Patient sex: M
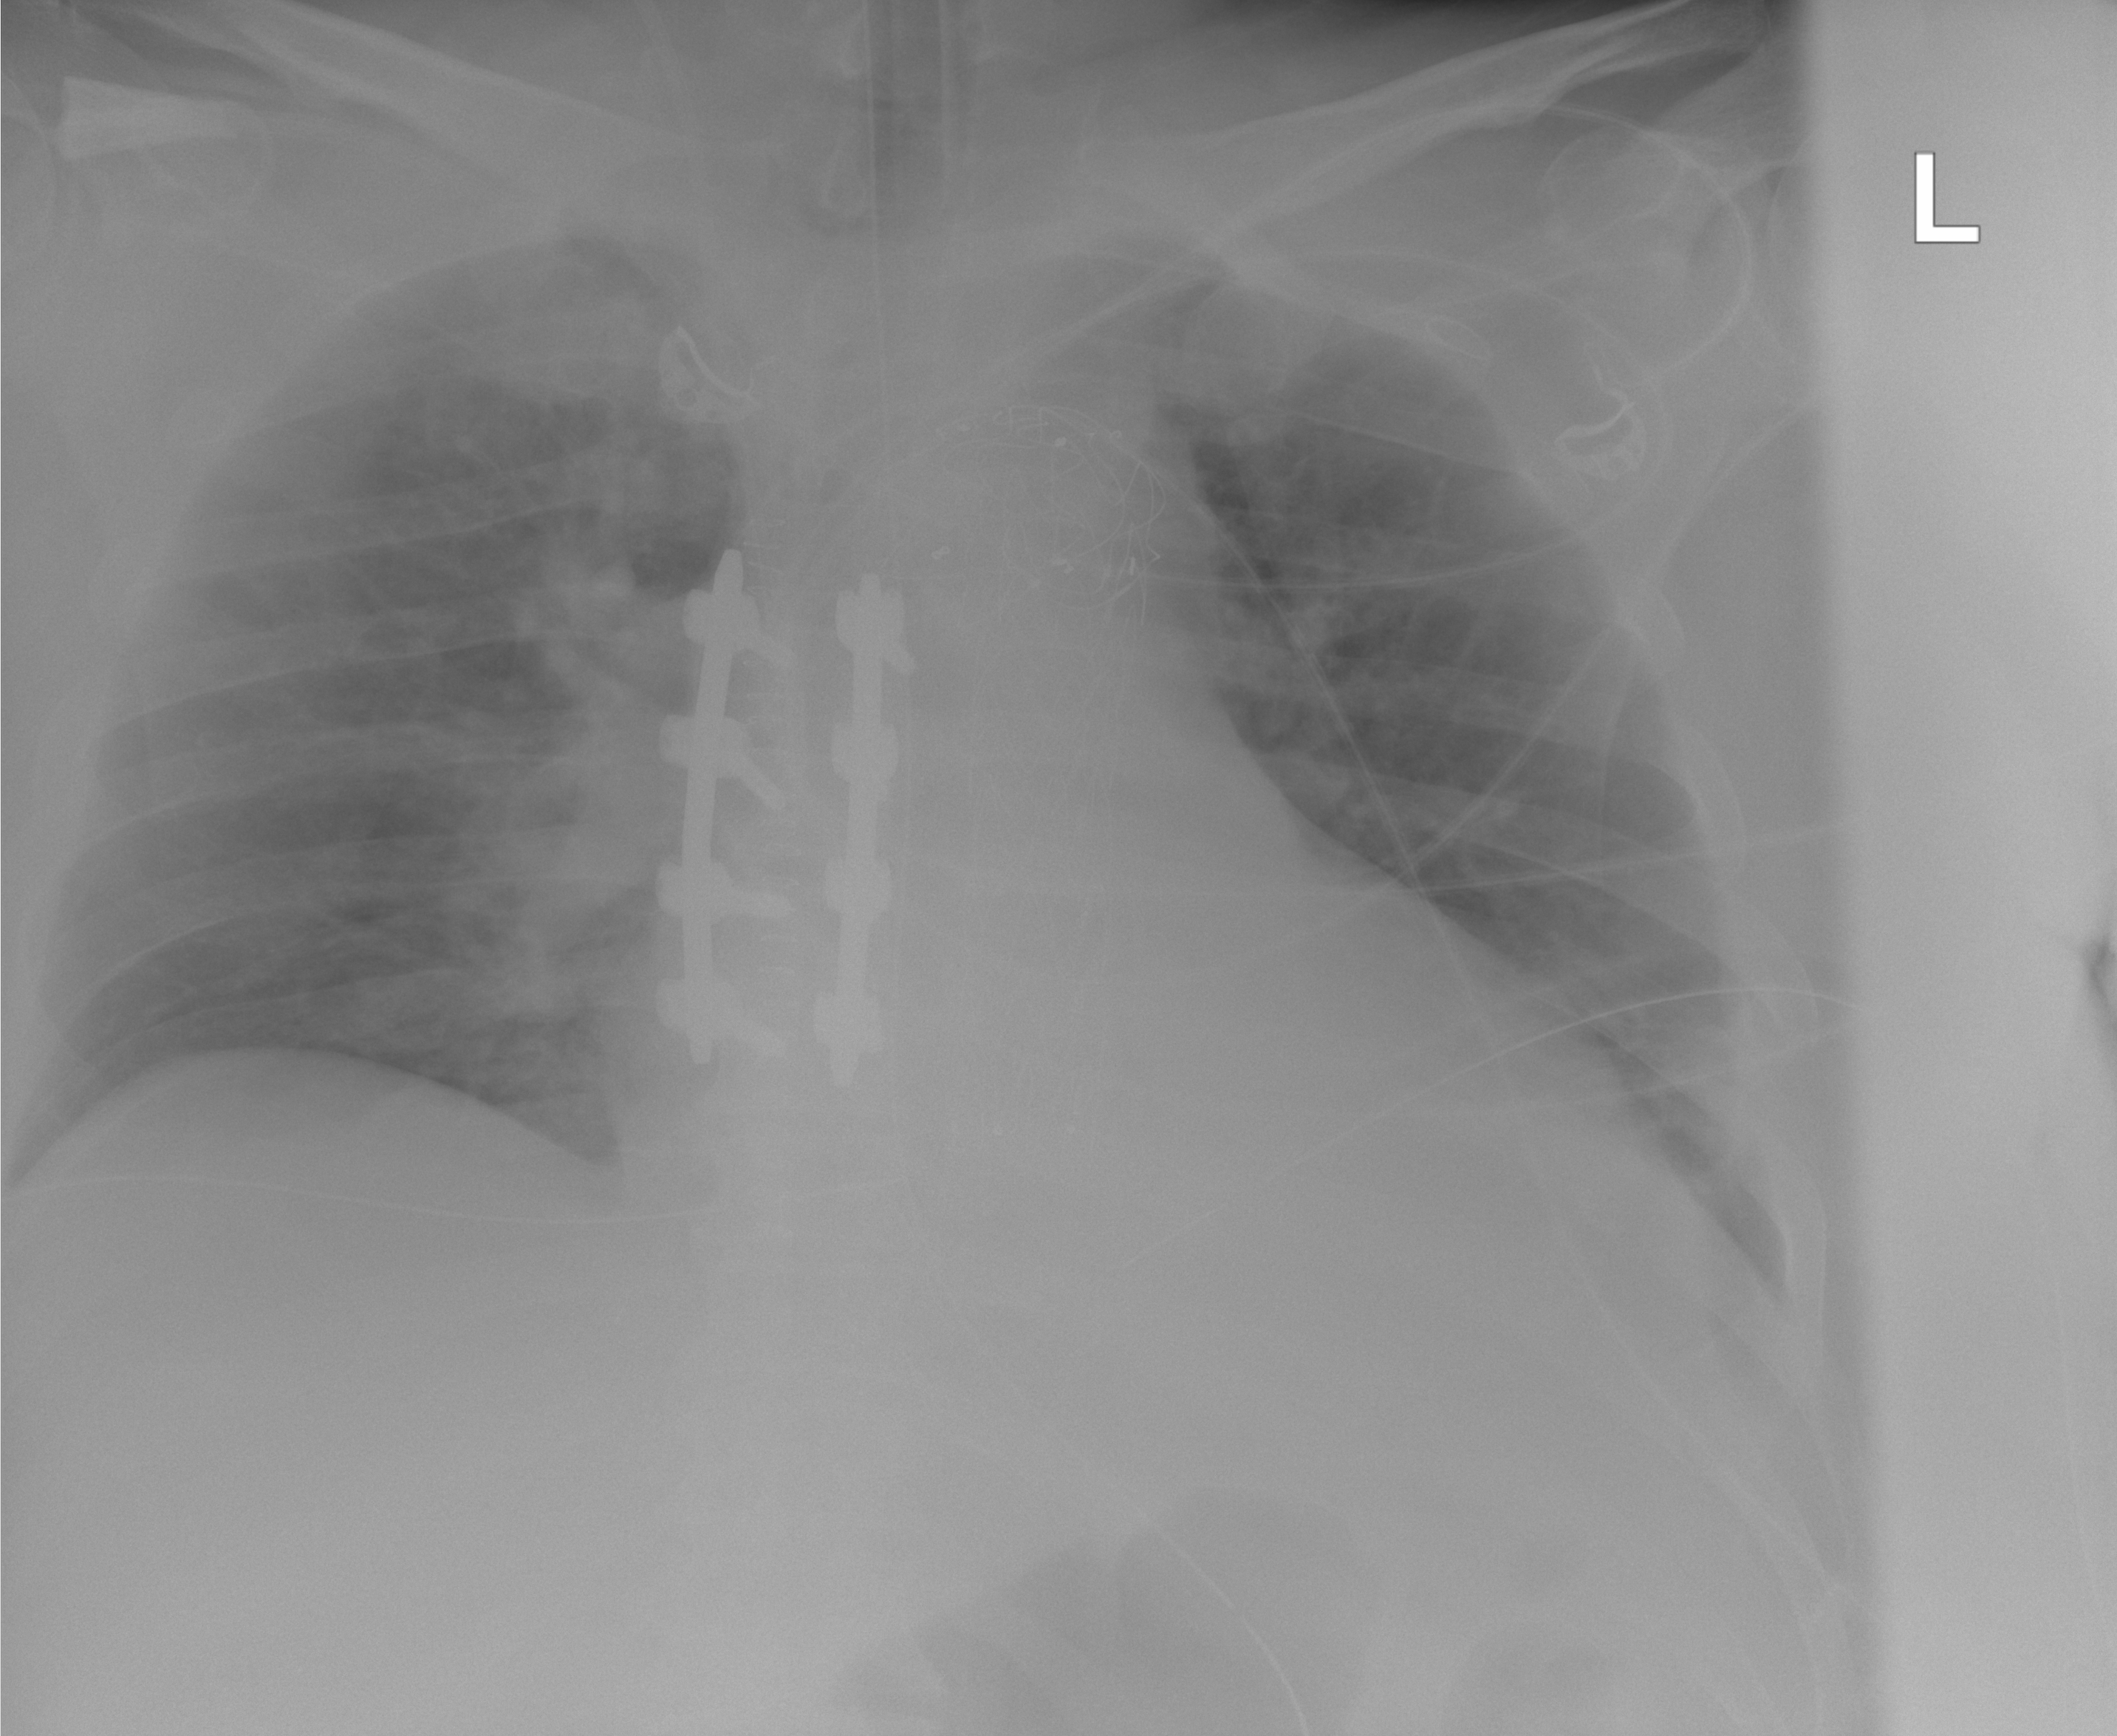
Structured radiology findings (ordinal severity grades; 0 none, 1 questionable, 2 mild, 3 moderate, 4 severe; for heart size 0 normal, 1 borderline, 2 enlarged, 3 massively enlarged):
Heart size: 1
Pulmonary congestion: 0
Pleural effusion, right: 0
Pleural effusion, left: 1
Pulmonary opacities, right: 0
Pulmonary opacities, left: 0
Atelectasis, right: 1
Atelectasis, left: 1